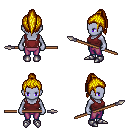
a pixel art fantasy rpg character, female body template, dark elf, purple skin, maroon pirate shirt, magenta pants, blonde long topknot hairstyle, metal boots, spear, four views (front, back, left, right), 2x2 character sprite sheet, small pixel art, hard edges, no anti-aliasing